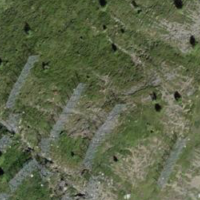
EUNIS habitat code: 26
Species observed at this site:
Eristalis tenax